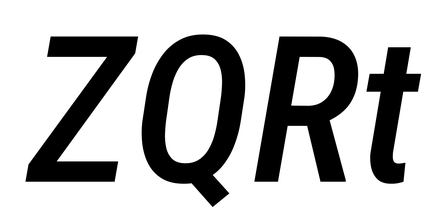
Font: Roboto-Italic_Condensed_Medium_Italic